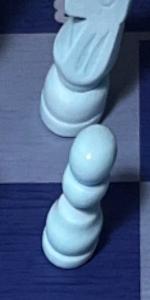
Label: Pawn_White